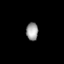
Tissue: prostate
Cell type: T cells
Senescence score: 0.2981
Nuclear area (px): 207
Mean DAPI intensity: 157.473